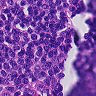
Metastatic tissue present: no